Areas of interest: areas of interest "Commercial service"
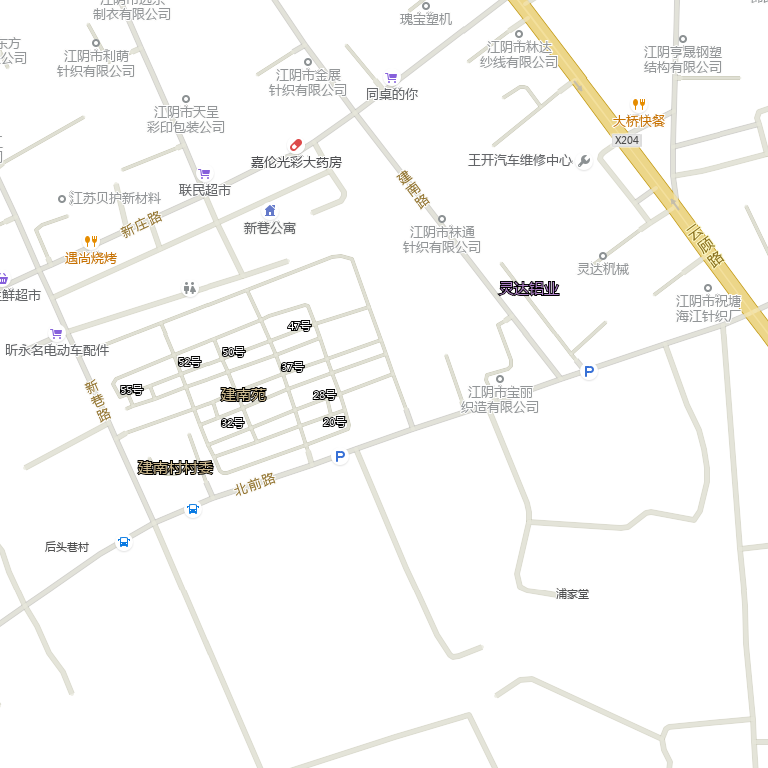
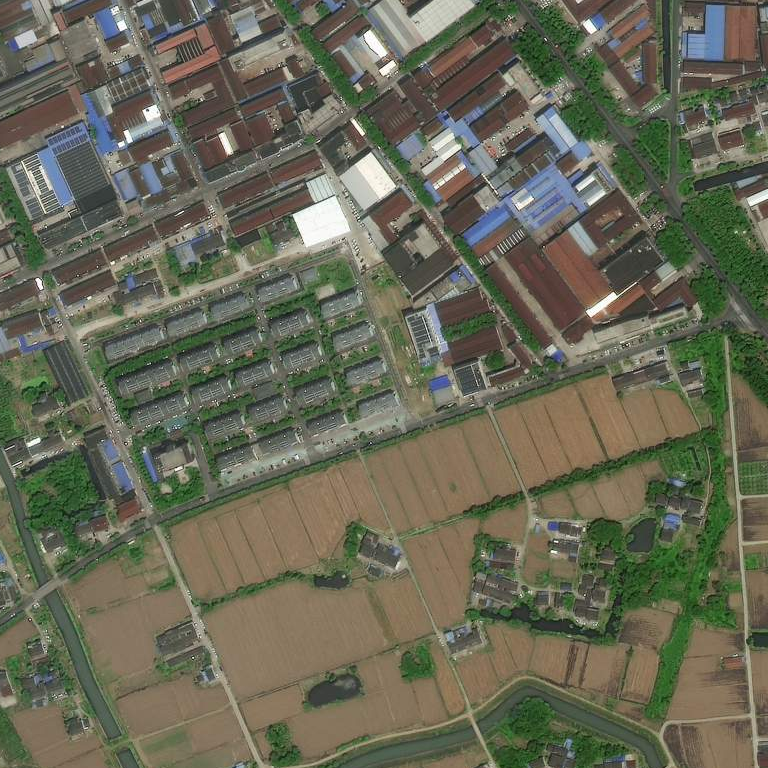